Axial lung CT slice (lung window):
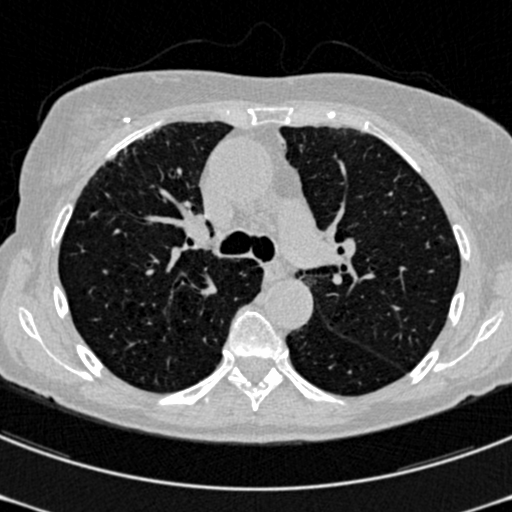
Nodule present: no